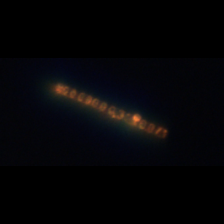
Taxon: Skeletonema
Group: Diatoms